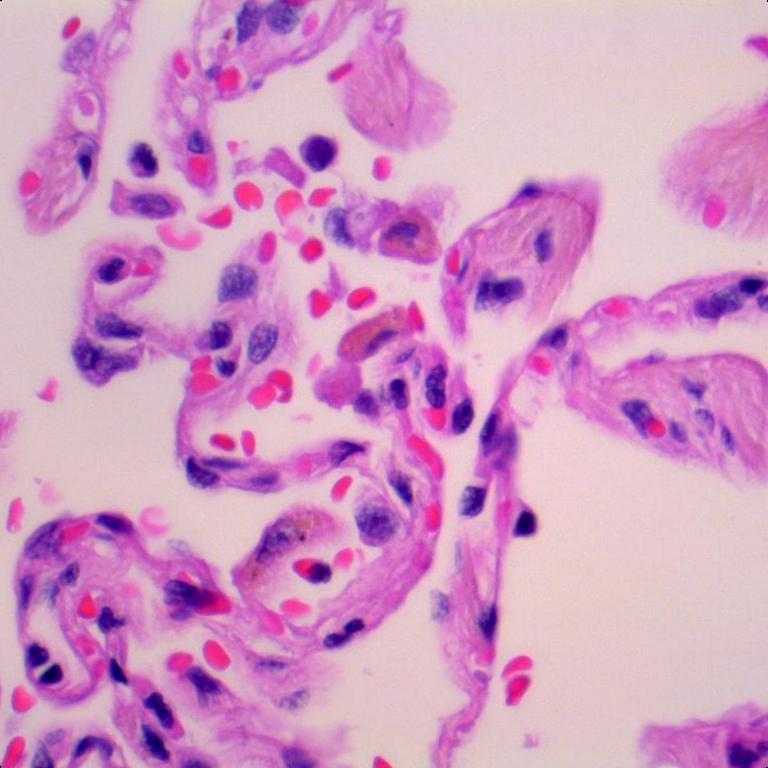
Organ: lung
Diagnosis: benign